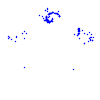
Particle: proton